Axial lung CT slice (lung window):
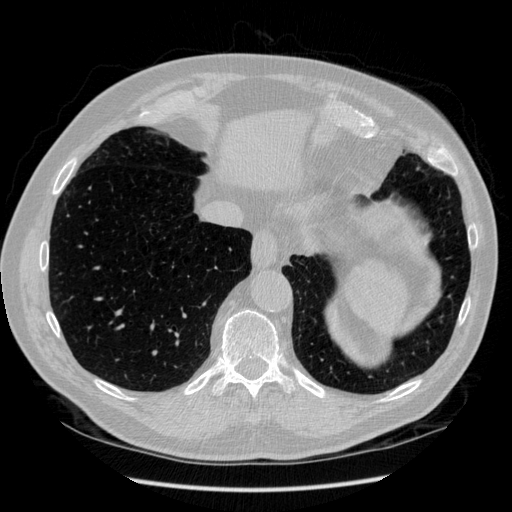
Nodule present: no